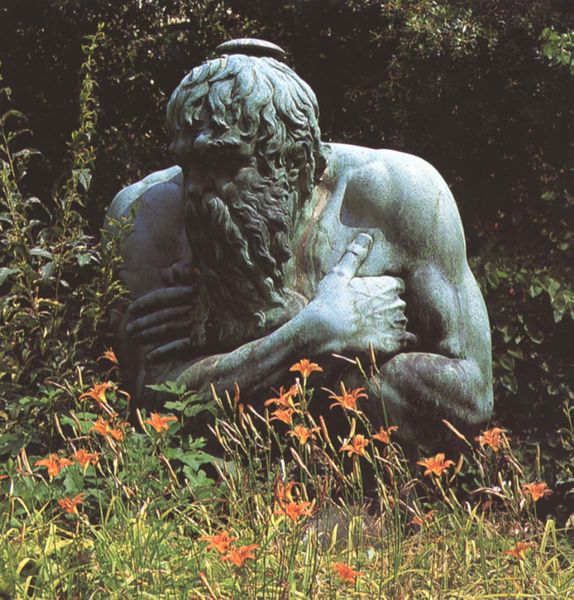
Titel: Allegorie des Winters
Künstler: Bartolomeo Ammannati
Standort: Castello, Villa Medicea (EU - I - Toskana)
Schlagwörter: baum, blau, blätter, dunkel, hand, kopf, laub, mann, nackt, schatten, bäume, grün, blumen, brust, daumen, finger, marmor, nase, blüten, gras, park, rot, wiese, bart, kappe, arm, arme, knoten, lang, mensch, stein, hände, gräser, busch, gebüsch, figur, haare, klassizismus, locken, wald, garten, skulptur, statue, farbig, muskeln, büste, bronze, nagel, oberkörper, foto, antike, verschränkt, muskel, stark, faun, adern, gottheit, lilien, frieren, blich, klassik, taglilien, schopf, schlosspark, guß, sehnen, grünen, riese, fingernagel, fiur, frierend, drauén